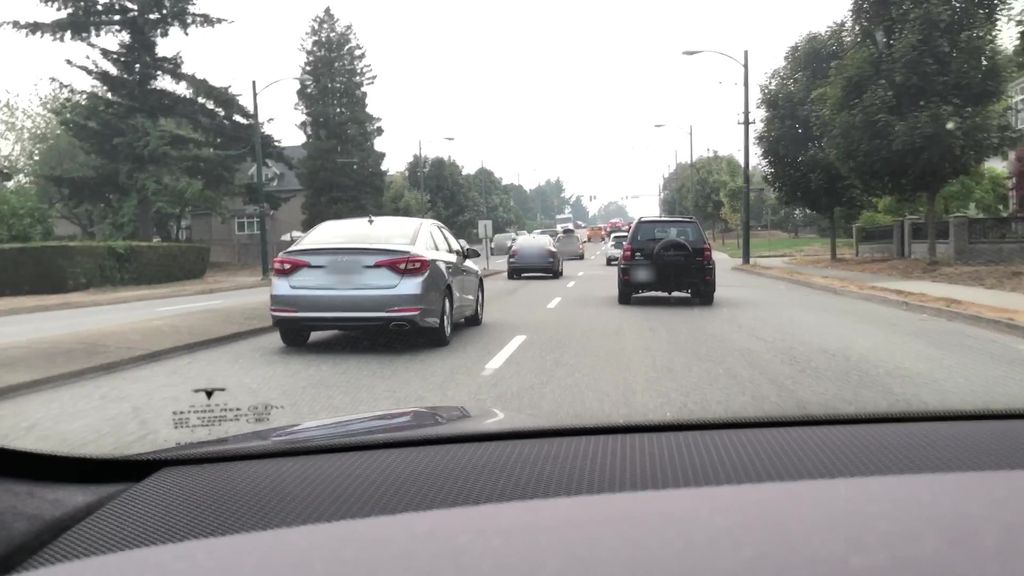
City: vancouver